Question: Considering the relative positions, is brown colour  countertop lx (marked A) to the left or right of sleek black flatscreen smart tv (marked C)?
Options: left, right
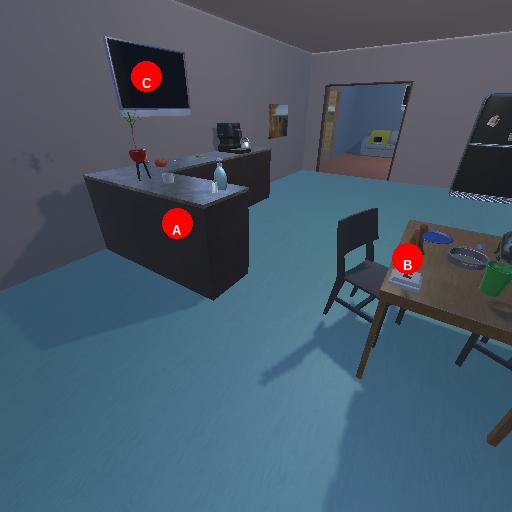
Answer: left